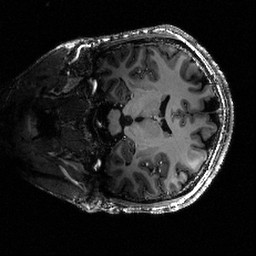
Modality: T1w
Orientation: coronal
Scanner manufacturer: siemens
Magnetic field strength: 6.98 T
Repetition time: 2.5 s
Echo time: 0.0028 s